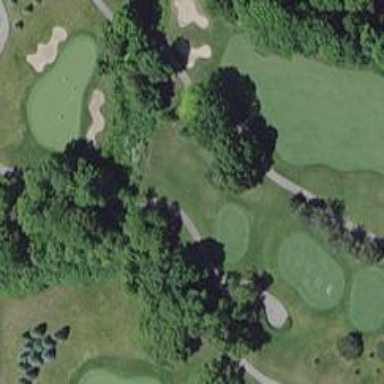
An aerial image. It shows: View of golf hole.